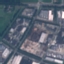
Land use / land cover: Industrial